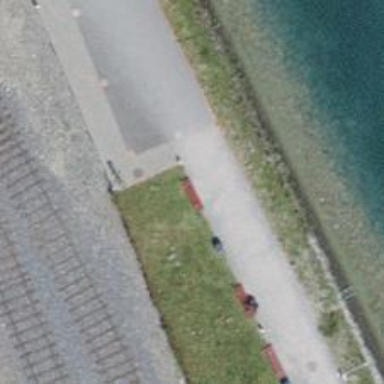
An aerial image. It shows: Red bench.